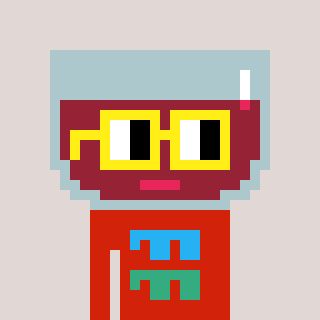
a pixel art character with square yellow glasses, a wine-shaped head and a red-colored body on a warm background